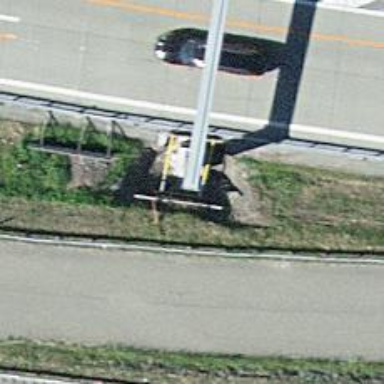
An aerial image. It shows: Gantry structure.